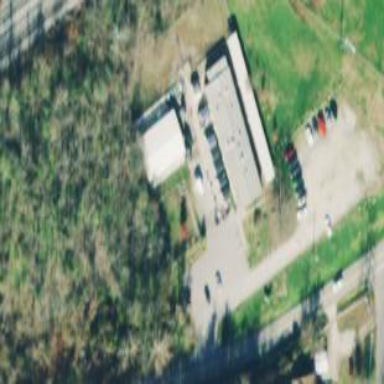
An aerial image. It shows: Animal shelter.